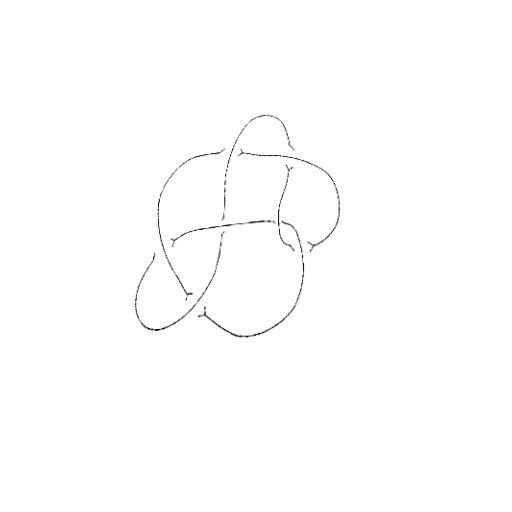
Crossing number: 7